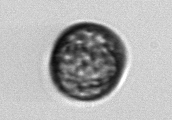
Label: Thalassiosira